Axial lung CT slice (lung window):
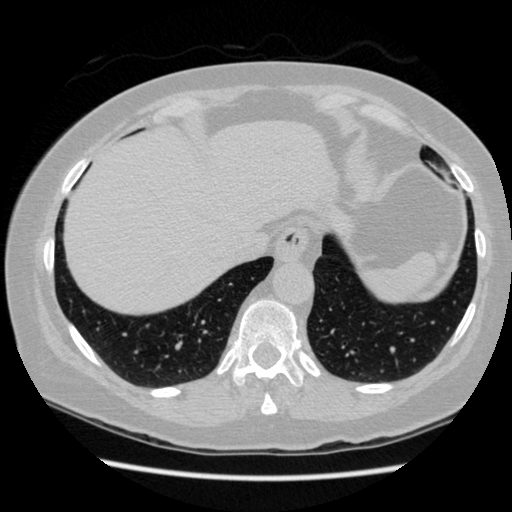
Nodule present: no